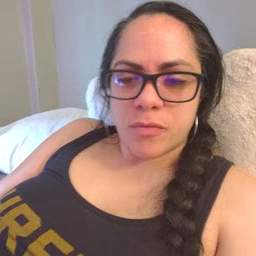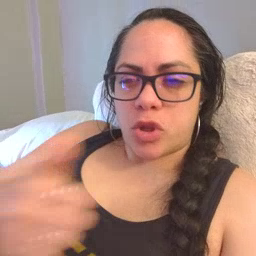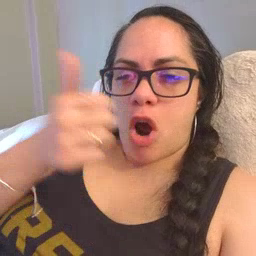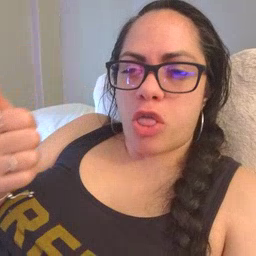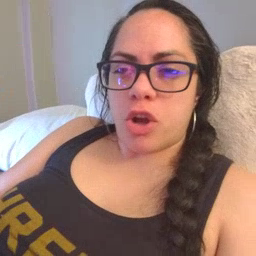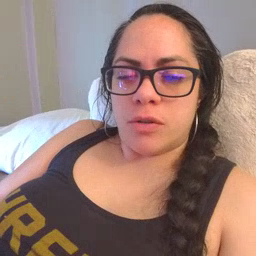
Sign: another